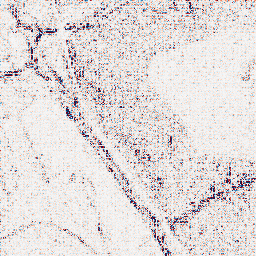
Category: wavelet
Decomposition family: wavelet_biorthogonal
Decomposition parameters: wavelet: bior3.5
level: 1
Upsampling method: sinc_blackman
Upsampling parameters: scale: 2
kernel_size: 4
Upsampling scale: 2